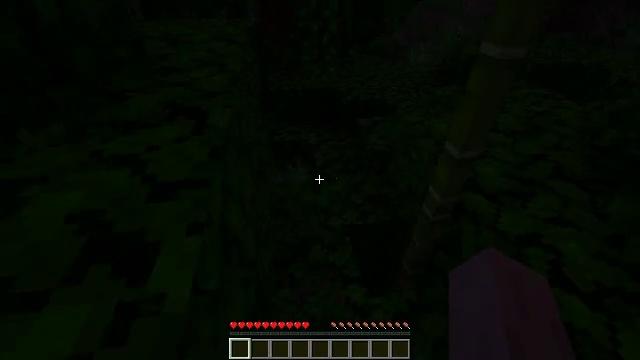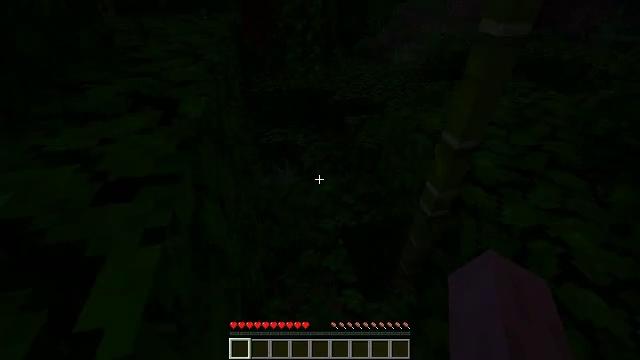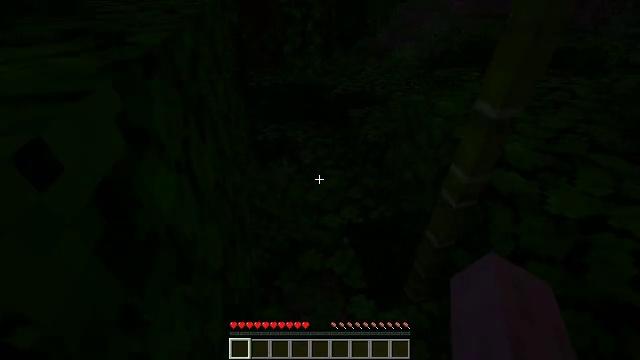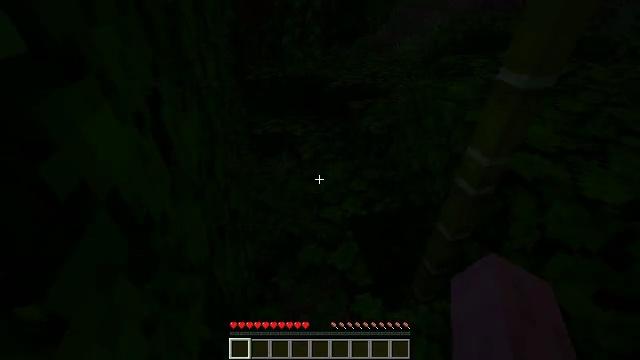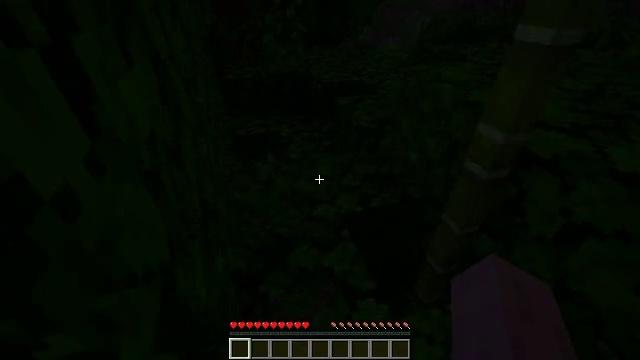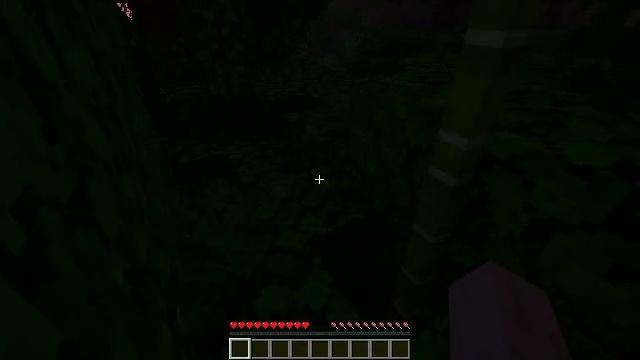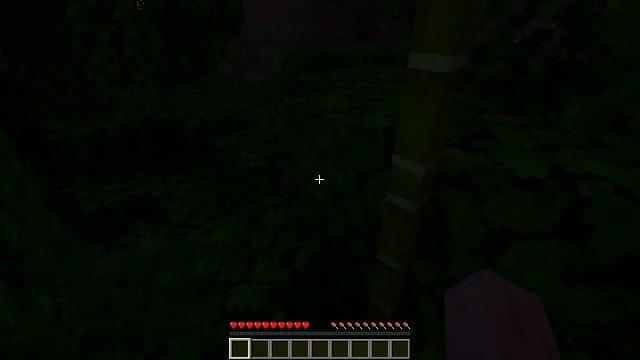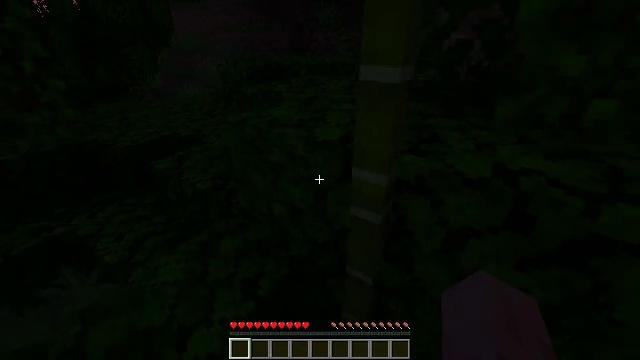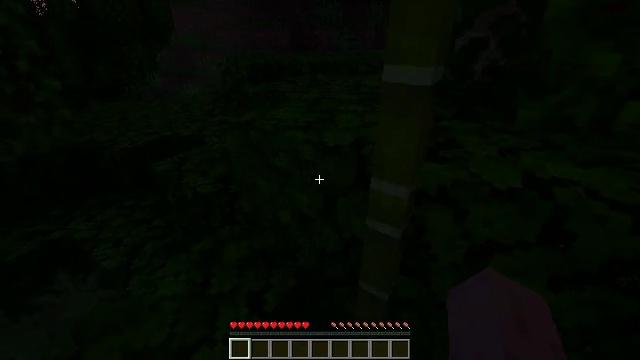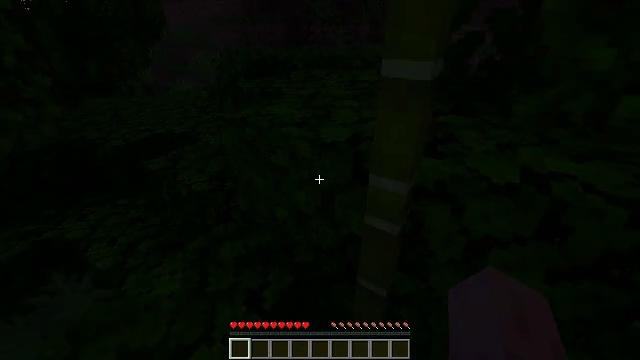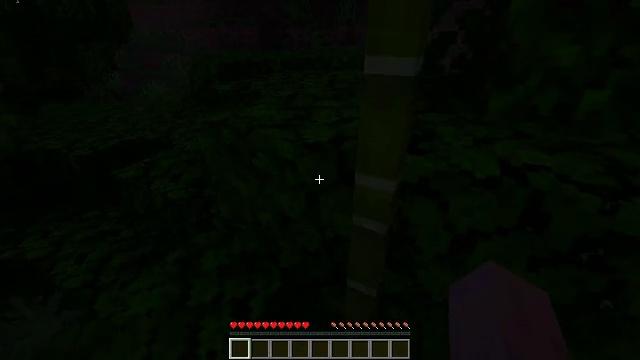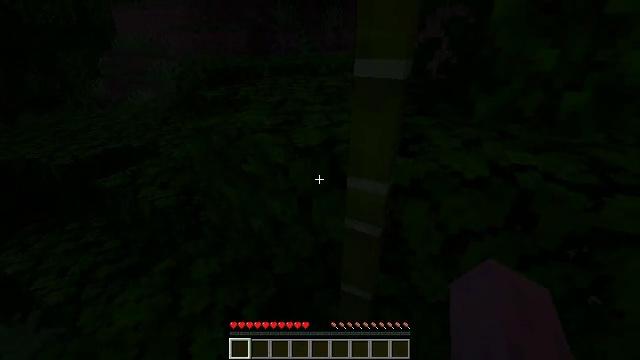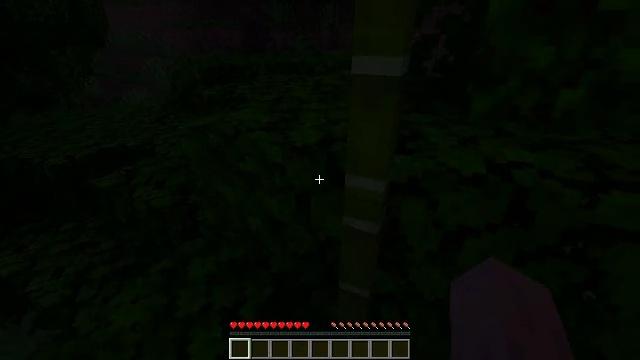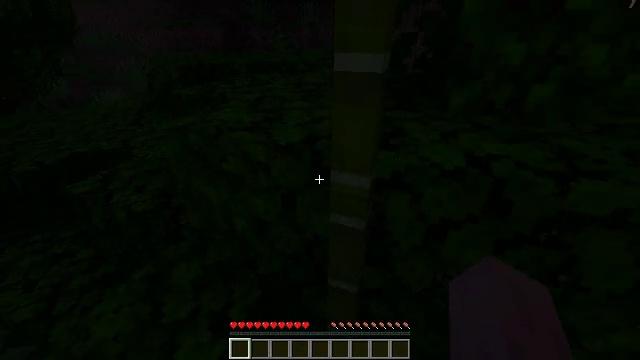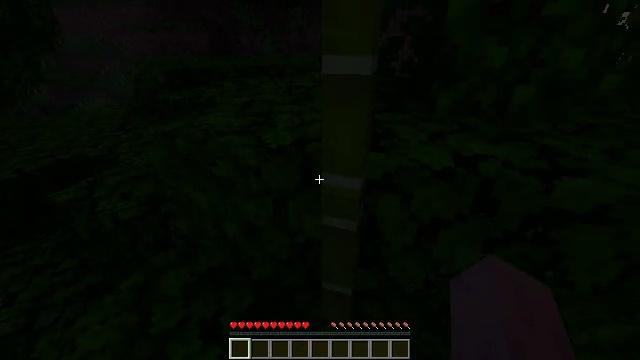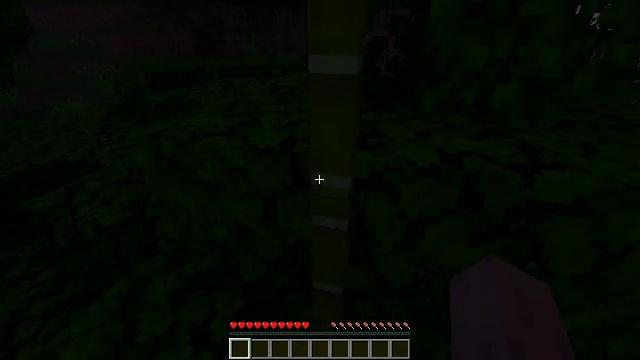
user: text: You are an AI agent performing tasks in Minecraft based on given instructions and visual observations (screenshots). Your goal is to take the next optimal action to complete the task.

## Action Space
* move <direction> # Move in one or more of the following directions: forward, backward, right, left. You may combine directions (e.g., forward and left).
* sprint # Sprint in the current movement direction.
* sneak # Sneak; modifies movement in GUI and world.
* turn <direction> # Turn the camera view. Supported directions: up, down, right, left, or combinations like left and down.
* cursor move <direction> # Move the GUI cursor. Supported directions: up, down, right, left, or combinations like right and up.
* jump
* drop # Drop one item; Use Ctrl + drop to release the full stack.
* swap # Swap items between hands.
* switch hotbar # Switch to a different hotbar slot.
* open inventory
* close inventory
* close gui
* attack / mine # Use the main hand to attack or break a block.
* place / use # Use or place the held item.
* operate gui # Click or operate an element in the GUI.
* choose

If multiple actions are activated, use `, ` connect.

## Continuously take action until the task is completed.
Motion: motion action
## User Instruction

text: Collect bamboo for crafting.
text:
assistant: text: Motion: move forward, turn right, jump
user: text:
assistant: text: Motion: move forward, turn up, jump
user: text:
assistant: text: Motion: move forward, jump
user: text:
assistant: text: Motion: move forward, turn right and up
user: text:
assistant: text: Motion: move forward, turn right and up
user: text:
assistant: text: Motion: move forward, turn right and up
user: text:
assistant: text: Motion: turn right and up
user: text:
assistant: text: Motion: no_op
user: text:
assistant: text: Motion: turn right
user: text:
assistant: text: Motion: turn right
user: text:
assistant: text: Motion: turn right and up
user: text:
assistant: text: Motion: no_op
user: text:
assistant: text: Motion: turn right
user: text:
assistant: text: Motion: turn right
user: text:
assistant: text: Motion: turn right
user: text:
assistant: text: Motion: turn right and up
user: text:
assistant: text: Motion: turn right
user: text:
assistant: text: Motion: attack / mine
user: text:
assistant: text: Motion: attack / mine
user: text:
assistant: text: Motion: attack / mine
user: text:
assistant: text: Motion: attack / mine
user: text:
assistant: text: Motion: attack / mine
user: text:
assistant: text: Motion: attack / mine
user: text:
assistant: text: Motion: attack / mine
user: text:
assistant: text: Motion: attack / mine
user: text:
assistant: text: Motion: attack / mine
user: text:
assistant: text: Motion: attack / mine
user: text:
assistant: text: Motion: attack / mine
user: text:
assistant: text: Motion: turn left, attack / mine
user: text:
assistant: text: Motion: turn left, attack / mine